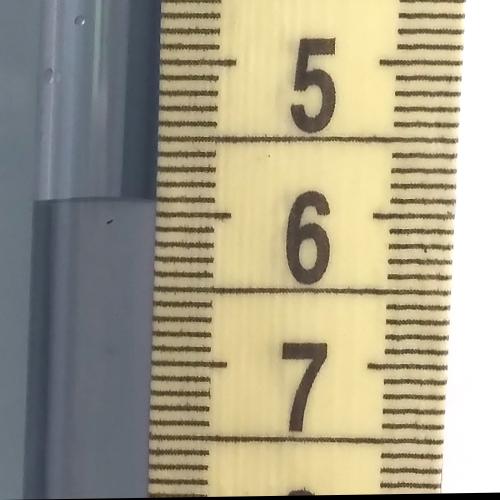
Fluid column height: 5.9 cm